Question: I am trying to cut a triangle out of a div and show the background as it is behind the div... I would not have thought this to be possible, but you SO pros continue to surprise me here so I thought it was worth a shot :-)
This is what I would like to achieve (sorry for the faint image):

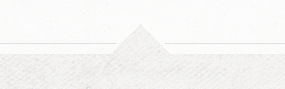
Answer: You could seperate your triangle from the rectangle and go with something like this:
'''
<div id="rectangle"><div id="mask"></div></div>
#rectangle{width:300px; height:120px; position:relative; margin-top:100px; background: rgb(30,87,153); /* Old browsers */
/* IE9 SVG, needs conditional override of 'filter' to 'none' */
background: url(data:image/svg+xml;base64,PD94bWwgdmVyc2lvbj0iMS4wIiA/Pgo8c3ZnIHhtbG5zPSJodHRwOi8vd3d3LnczLm9yZy8yMDAwL3N2ZyIgd2lkdGg9IjEwMCUiIGhlaWdodD0iMTAwJSIgdmlld0JveD0iMCAwIDEgMSIgcHJlc2VydmVBc3BlY3RSYXRpbz0ibm9uZSI+CiAgPGxpbmVhckdyYWRpZW50IGlkPSJncmFkLXVjZ2ctZ2VuZXJhdGVkIiBncmFkaWVudFVuaXRzPSJ1c2VyU3BhY2VPblVzZSIgeDE9IjAlIiB5MT0iMCUiIHgyPSIwJSIgeTI9IjEwMCUiPgogICAgPHN0b3Agb2Zmc2V0PSIwJSIgc3RvcC1jb2xvcj0iIzFlNTc5OSIgc3RvcC1vcGFjaXR5PSIxIi8+CiAgICA8c3RvcCBvZmZzZXQ9IjEwMCUiIHN0b3AtY29sb3I9IiM3ZGI5ZTgiIHN0b3Atb3BhY2l0eT0iMSIvPgogIDwvbGluZWFyR3JhZGllbnQ+CiAgPHJlY3QgeD0iMCIgeT0iMCIgd2lkdGg9IjEiIGhlaWdodD0iMSIgZmlsbD0idXJsKCNncmFkLXVjZ2ctZ2VuZXJhdGVkKSIgLz4KPC9zdmc+);
background: -moz-linear-gradient(top, rgba(30,87,153,1) 0%, rgba(125,185,232,1) 100%); /* FF3.6+ */
background: -webkit-gradient(linear, left top, left bottom, color-stop(0%,rgba(30,87,153,1)), color-stop(100%,rgba(125,185,232,1))); /* Chrome,Safari4+ */
background: -webkit-linear-gradient(top, rgba(30,87,153,1) 0%,rgba(125,185,232,1) 100%); /* Chrome10+,Safari5.1+ */
background: -o-linear-gradient(top, rgba(30,87,153,1) 0%,rgba(125,185,232,1) 100%); /* Opera 11.10+ */
background: -ms-linear-gradient(top, rgba(30,87,153,1) 0%,rgba(125,185,232,1) 100%); /* IE10+ */
background: linear-gradient(to bottom, rgba(30,87,153,1) 0%,rgba(125,185,232,1) 100%); /* W3C */
filter: progid:DXImageTransform.Microsoft.gradient( startColorstr='#1e5799', endColorstr='#7db9e8',GradientType=0 ); /* IE6-8 */
}
#rectangle:after{content:" "; position:absolute; width:0px; height:0px; top:0; left:100px;border:1px solid white; border-color:transparent white transparent white; border-width:0px 50px 50px 50px;}
#mask{position:absolute; left:0; width:100px; height:50px; background:white;}
#mask:after{position:absolute; content:" "; left:200px; width:100px; background:white; height:50px; }
'''
Fiddle <URL>.